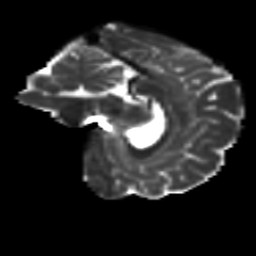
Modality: T2w
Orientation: sagittal
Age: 30
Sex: female
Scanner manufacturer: siemens
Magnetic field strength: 3 T
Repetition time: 8.6 s
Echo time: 0.095 s